Field crop: maize
Growth stage: 2
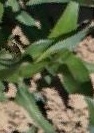
Species: maize